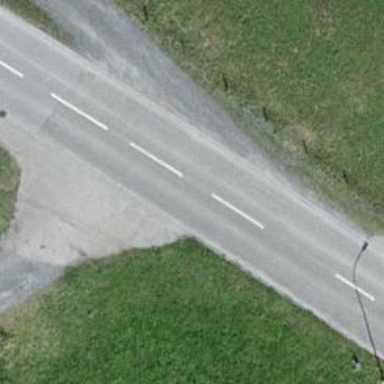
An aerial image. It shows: Tertiary road with asphalt surface.